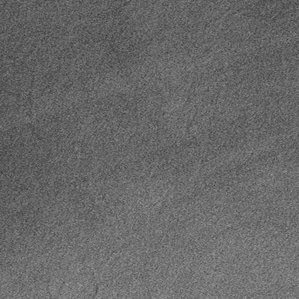
Label: frost